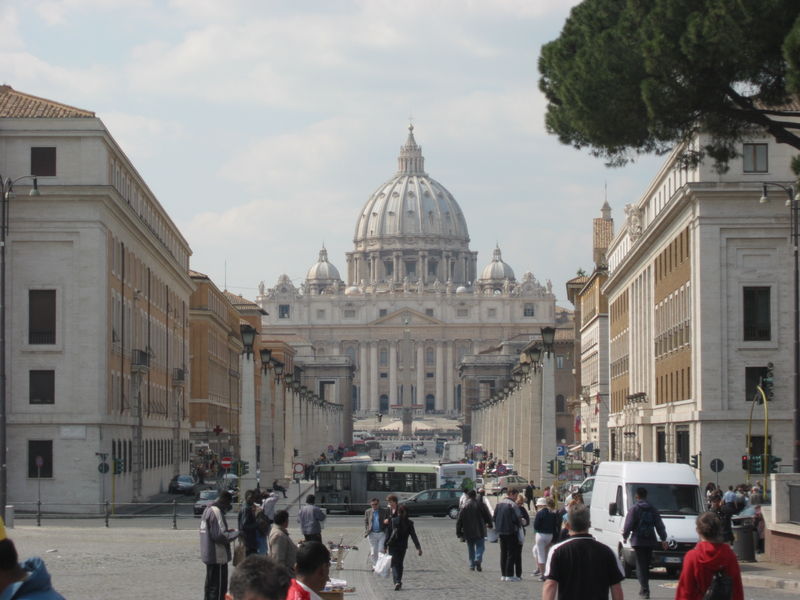
Titel: Petersdom in Rom (San Pietro)
Künstler: Donato Bramante
Standort: Rom, S. Pietro (EU - I - Latium)
Schlagwörter: baum, himmel, mann, menschen, fenster, lampen, marmor, männer, schwarz, strasse, säulen, weiss, gebäude, rot, barock, stein, häuser, händler, brunnen, fassade, fassaden, italien, fußgänger, platz, auto, wagen, kuppel, foto, fotografie, eingang, dom, rom, portikus, verkehr, vatikan, spaziergänger, autos, petersdom, touristen, bus, tüte, bellini, t-shirt, capitol, prtikus, transporter, vatican, atdt, sprinter, torusiten